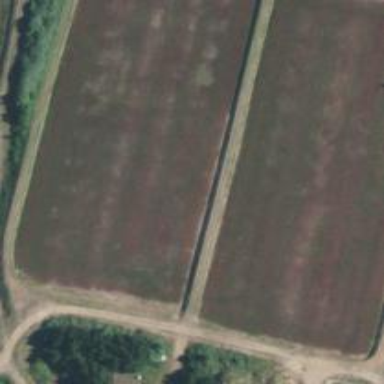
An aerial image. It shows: Farmland with cranberries as the main crop.